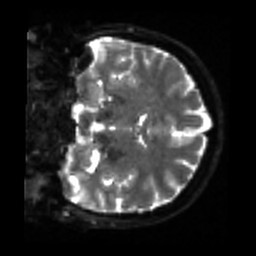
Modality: sbref
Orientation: coronal
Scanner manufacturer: siemens
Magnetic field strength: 3 T
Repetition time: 4 s
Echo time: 0.0594 s